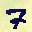
Label: 7